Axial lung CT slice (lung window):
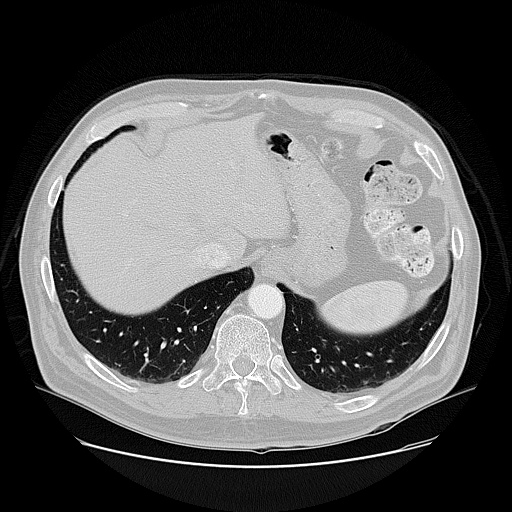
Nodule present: no